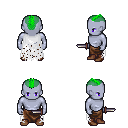
a pixel art fantasy rpg character, male body template, dark elf, purple skin, white tattered cape, robe skirt, green short mohawk hairstyle, brown shoes, dagger, four views (front, back, left, right), 2x2 character sprite sheet, small pixel art, hard edges, no anti-aliasing